Question: See screenshot from Sublime Text 2

The second line is wrapped with indent. Can I do this with standard TextView in OS X?
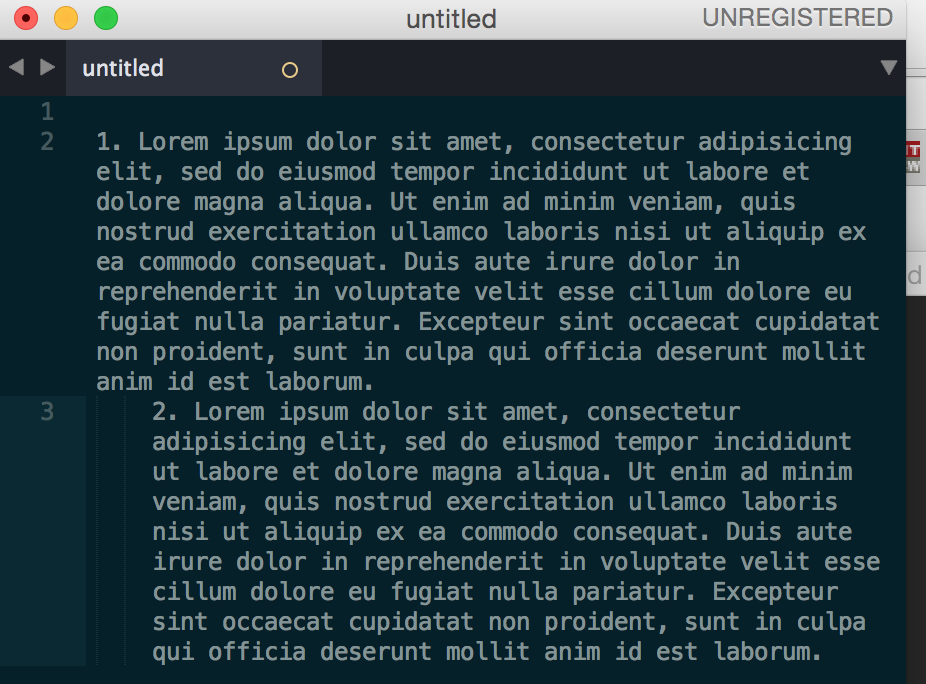
Answer: According to <URL>, you would set a mutable paragraph style object's 'firstLineHeadIndent' and 'headIndent' to do that. So:
'''
NSMutableParagraphStyle* style = [NSMutableParagraphStyle defaultParagraphStyle];
style.headIndent = style.firstLineHeadIndent = 40;
[textView.textStorage addAttribute:style value:NSParagraphStyleAttributeName range:NSMakeRange(0, textView.textStorage.length)];
'''